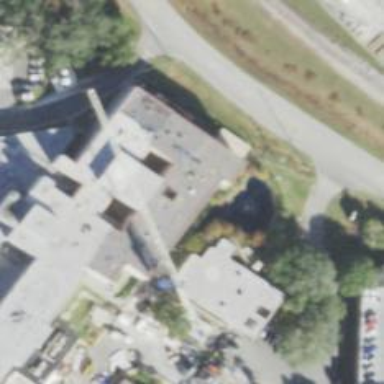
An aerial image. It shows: Building part with flat roof.